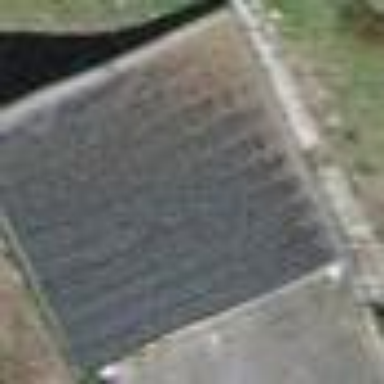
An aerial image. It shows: Garage building.